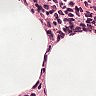
Metastatic tissue present: no